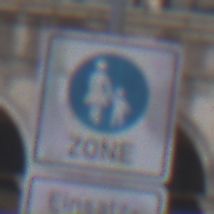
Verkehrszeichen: BeginnFussgaengerzone
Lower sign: BesondereFahrzeugeUndTransportgueter3
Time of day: SunriseSunset
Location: Outdoor (Urban)
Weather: PartlyCloudy
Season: NotSpecified
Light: Natural